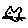
Label: cat